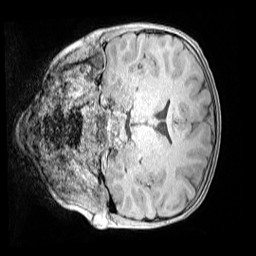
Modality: MP2RAGE
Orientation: coronal
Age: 9
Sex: male
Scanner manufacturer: siemens
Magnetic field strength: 3 T
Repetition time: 4 s
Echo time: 0.00299 s